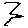
Label: zigzag